Interaction volume radius: 10 \u00c5
Interaction volume height: 10 \u00c5
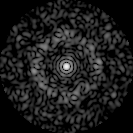
Disorder parameter: 0.8453